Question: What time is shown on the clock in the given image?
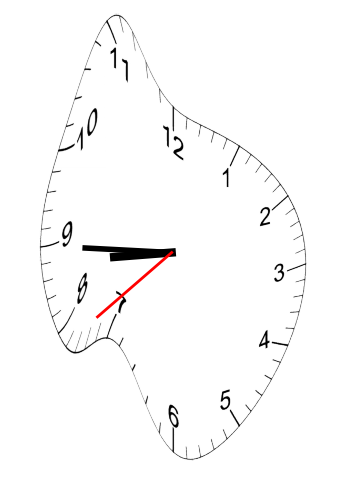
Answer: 08:44:38